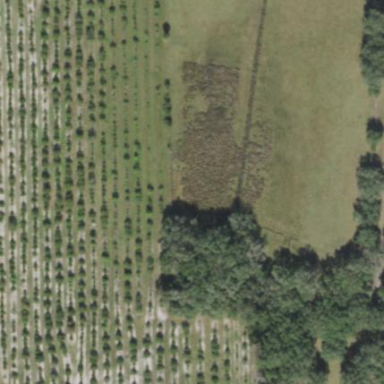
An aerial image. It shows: Orchard.